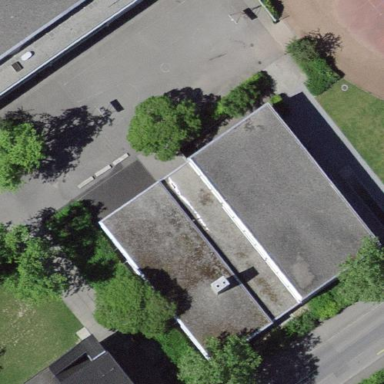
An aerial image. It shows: School building.